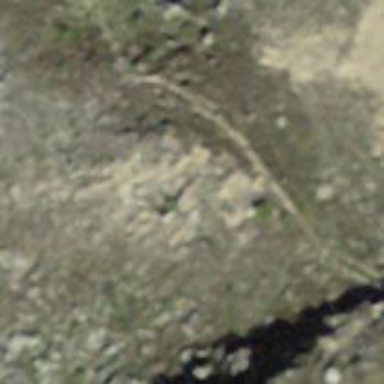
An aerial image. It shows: Path.